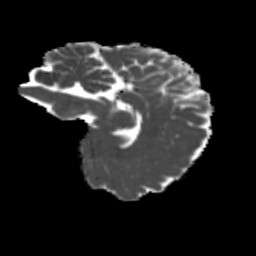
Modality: MD
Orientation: sagittal
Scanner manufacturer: siemens
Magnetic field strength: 3 T
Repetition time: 4 s
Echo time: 0.0594 s